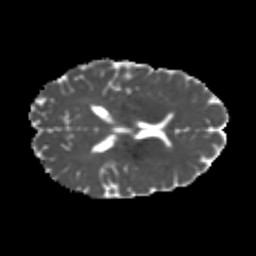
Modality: MD
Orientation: axial
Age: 23
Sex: female
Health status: healthy
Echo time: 0.074 s